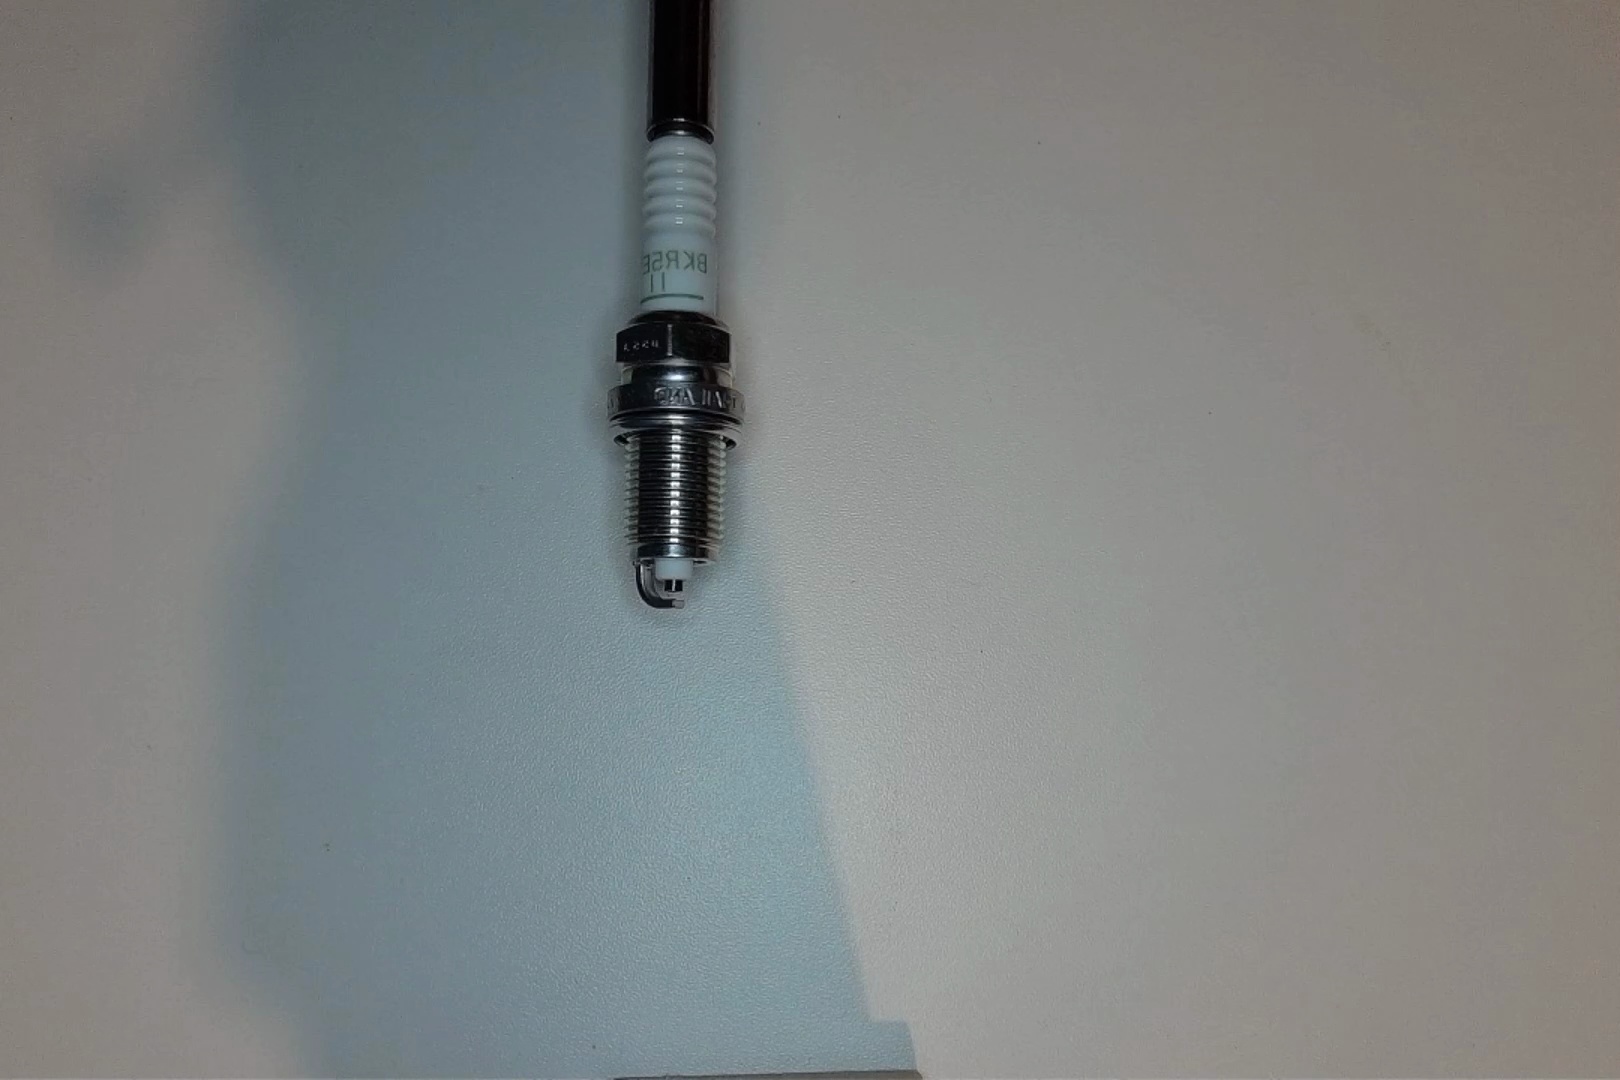
Label: normal